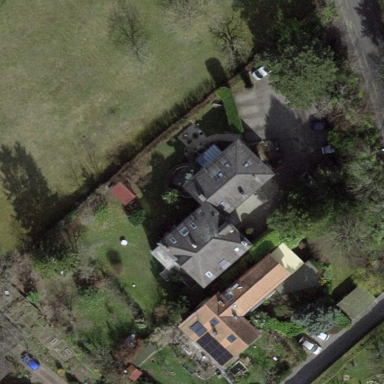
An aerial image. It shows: Garden enclosed by fence.